Question: I'm trying to stylise my text in CSS and here's what gets displayed.

Here's my HTML:
'''
<!DOCTYPE html>
<html>
<head>
<link rel='stylesheet' type='text/css' href='stylesheet.css'/>
<title></title>
</head>
<body class="wrapper">
<!-- header for: ALL PAGES --->
<header id="header">
</header>
<!-- end header for: ALL PAGES --->
<!-- navigation bar for: ALL PAGES --->
<nav>
</nav>
<!-- end navigation bar for: ALL PAGES --->
<!-- paragraph for: THIS PAGE ONLY --->
<section id="welcome_p">
</section>
<!-- end paragraph for: THIS PAGE ONLY --->
<!-- images for: THIS PAGE ONLY --->
<section id="plan_options">
</section>
<!-- end images for: THIS PAGE ONLY --->
<!-- footer for: ALL PAGES --->
<footer id="footer">
<div id="left_side_footer">
<p class="footer_heading">About</p>
</br></br>
<a href="#" class="footer_link">
<span class="footer_paragraph">Get to Know John</span>
</a>
<a href="#" class="footer_link">
<span class="footer_paragraph">Moon Lit Disco's</span>
</a>
</div>
<div id="middle_of_footer">
<p class="footer_heading">Terms and Policies</span>
</br></br>
<a href="#" class="footer_link">
<span class="footer_paragraph">Cookie Policy</span>
</a>
<a href="#" class="footer_link">
<span class="footer_paragraph">Terms and Conditions</span>
</a>
<a href="#" class="footer_link">
<span class="footer_paragraph">Privacy Policy</span>
</a>
<a href="#" class="footer_link">
<span class="footer_paragraph">Copyright and Trademark</span>
</a>
</div>
<div id="right_side_footer">
<p class="footer_heading">Website</p>
</br></br>
<a href="#" class="footer_link">
<span class="footer_paragraph">Feedback</span>
</a>
</div>
<div id="copyright">
<p class="legal_paragraph">Logo / site design: <a href="#">Trey Taylor</a> and <a href="#">Charlie Wubs</a></p>
<p class="legal_paragraph">&copy2014 Moon Lit Disco's</p>
<p class="legal_paragraph">Version:2014.1.0</p>
</div>
</footer>
<!-- end footer for: ALL PAGES --->
</body>
</html>
'''
any my CSS:
'''
/* SECTIONS */
/* CLASSES */
.legal_paragraph{
font-family:"Helvetica", "Arial", sans-serif;
text-align:right;
font-size:10px;
color:black;
padding:1px;
}
.footer_paragraph{
font-family:"Helvetica", "Arial", sans-serif;
font-size:1em;
color:black;
display:block;
text-decoration:none;
}
.footer_link{
text-decoration: none;
}
.footer_heading{
display:inline;
font-family:"Century Gothic";
font-size:17px;
color:black;
text-decoration:underline;
background-color:white;
display:inline;
width=100%;
}
.fp{
text-decoration:none;
color:black;
font-size:1em;
display:block;
font-family:"Helvetica", "Arial", sans-serif;
}
/* STYLE */
a{
text-decoration:none;
}
#footer a.footer_link:hover span{
border-bottom:1px solid black;
border-top:1px solid black;
width:100%
}
#line_break{
}
#left_side_footer{
display:table-cell;
float:left;
padding-right:360px;
padding-bottom:30px;
}
#right_side_footer{
display:table-cell;
float:right;
}
#middle_of_footer{
display:table-cell;
float:center;
}
'''
What I want:
The text to be not underlined, same size and font (for some reason it doesn't do that)
get it so it is all inline
get that legal stuff below it all
Any help would be must appreicated!
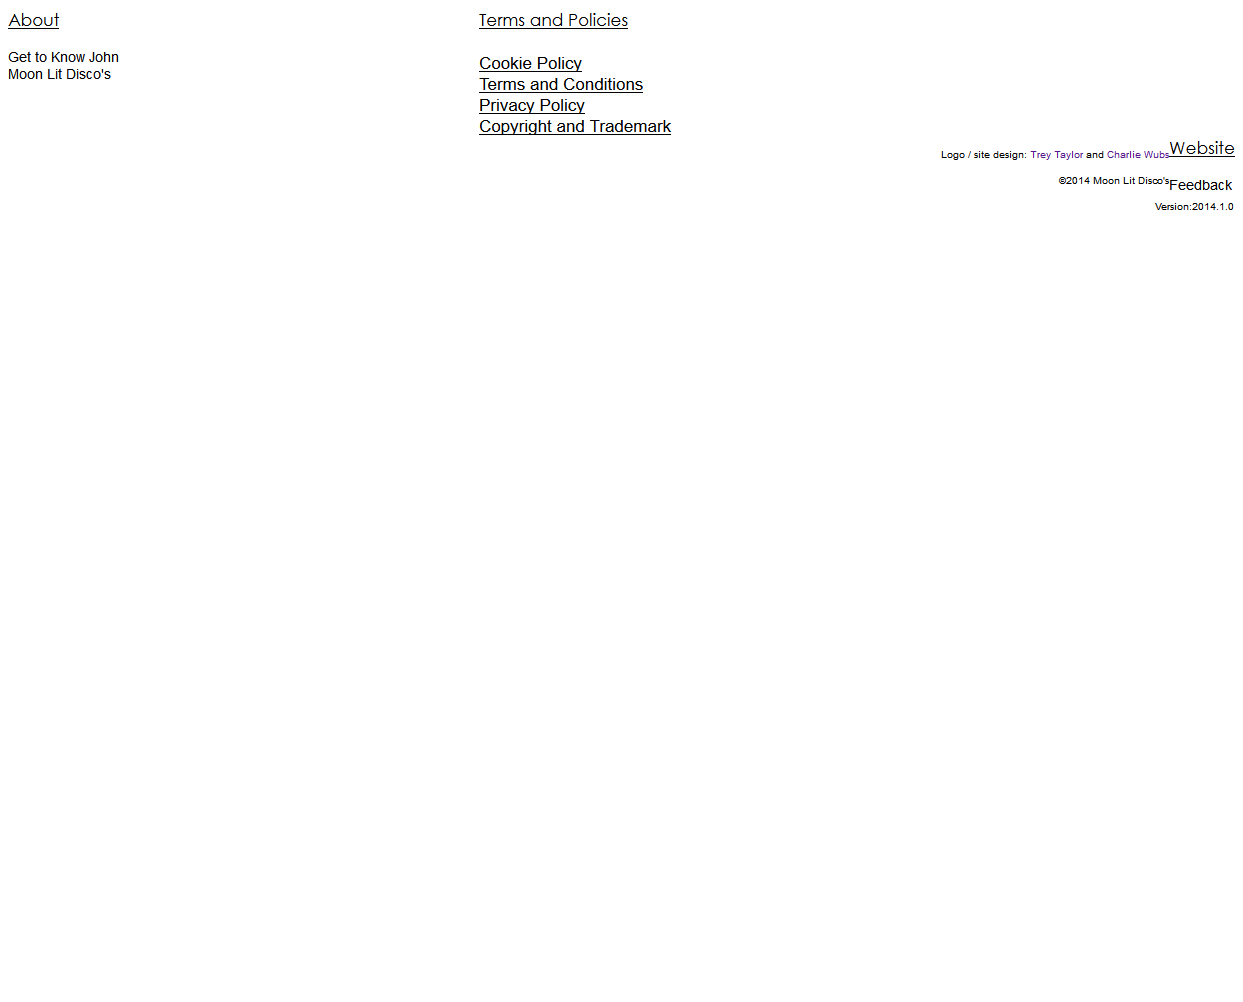
Answer: If you want the text not to be underlined, then you need to style the .
Example:
'''
footer a {
text-decoration:none;
}
.footer_link a {
font-size:1em;
}
'''
Since your footer is an HTML5 element, you don't really need an ID of #footer. Semantically, anyway.
You also don't need spans. You can just use the parent class to style the font size.
You're also missing a closing paragraph tag, which might be why it's not taking the paragraph styles.
Cleaning up your code, your HTML should be more like this (head area is removed, but it's fine):
'''
<body class="wrapper">
<!-- header for: ALL PAGES --->
<header></header>
<!-- end header for: ALL PAGES --->
<!-- navigation bar for: ALL PAGES --->
<nav></nav>
<!-- end navigation bar for: ALL PAGES --->
<!-- paragraph for: THIS PAGE ONLY --->
<section id="welcome_p"></section>
<!-- end paragraph for: THIS PAGE ONLY --->
<!-- images for: THIS PAGE ONLY --->
<section id="plan_options"></section>
<!-- end images for: THIS PAGE ONLY --->
<!-- footer for: ALL PAGES --->
<footer>
<div class="column">
<p class="footer_heading">About</p>
<ul>
<li><a href="#" class="footer_link">Get to Know John</a>
</li>
<li><a href="#" class="footer_link">Moon Lit Disco's</a>
</li>
</ul>
</div>
<div class="column">
<p class="footer_heading">Terms and Policies</p>
<ul>
<li><a href="#" class="footer_link">Cookie Policy</a>
</li>
<li><a href="#" class="footer_link">Terms and Conditions</a>
</li>
<li><a href="#" class="footer_link">Privacy Policy</a>
</li>
<li><a href="#" class="footer_link">Copyright and Trademark</a>
</li>
</ul>
</div>
<div class="column">
<p class="footer_heading">Website</p>
<ul>
<li><a href="#" class="footer_link"> Feedback</a>
</li>
</ul>
</div>
<div id="copyright">
<p>Logo / site design: <a href="#">Trey Taylor</a> and <a href="#">Charlie Wubs</a>
</p>
<p>&copy; 2014 Moon Lit Disco's</p>
<p>Version:2014.1.0</p>
</div>
</footer>
</body>
'''
And CSS:
'''
.column {
font-family:"Helvetica", "Arial", sans-serif;
font-size:1em;
color:black;
display:block;
text-decoration:none;
float:left;
margin-right:13px;
width:30%;
}
.column a {
text-decoration: none;
color:black;
}
.column ul {
list-style:none;
margin-left:-40px;
}
.footer_heading {
font-family:"Century Gothic";
font-size:17px;
color:black;
text-decoration:underline;
background-color:white;
}
#copyright {
clear:both;
font-family:"Helvetica", "Arial", sans-serif;
text-align:right;
font-size:10px;
color:black;
padding:1px;
}
#copyright a {
text-decoration:none;
color:black;
}
'''
See Fiddle: <URL>